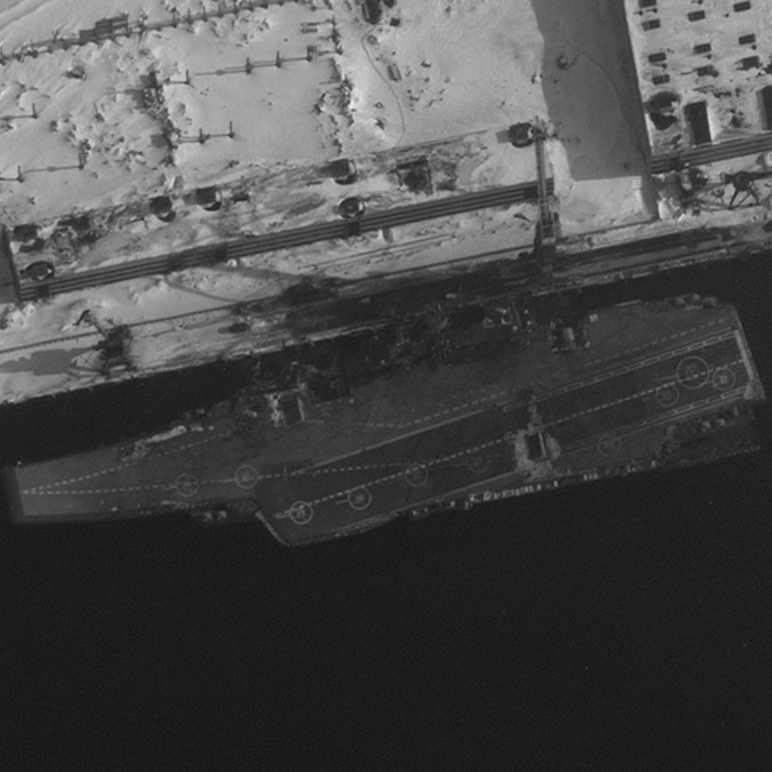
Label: aircraft_carrier